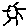
Label: sun